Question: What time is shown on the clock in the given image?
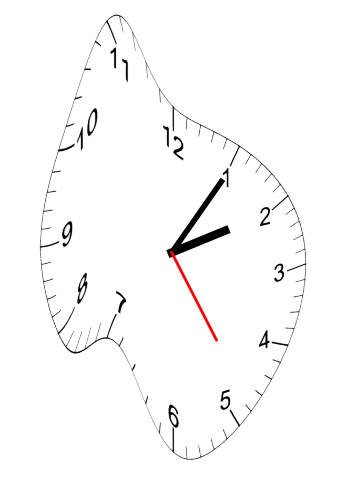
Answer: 02:05:24